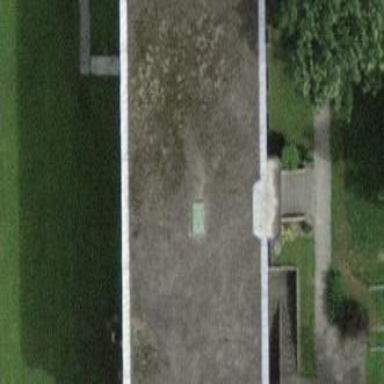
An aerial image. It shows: Part of building.